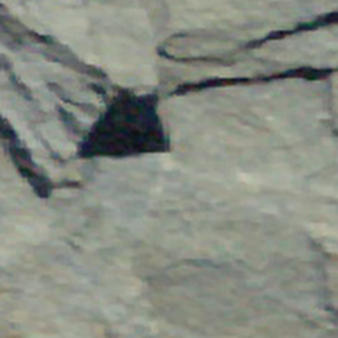
Label: other